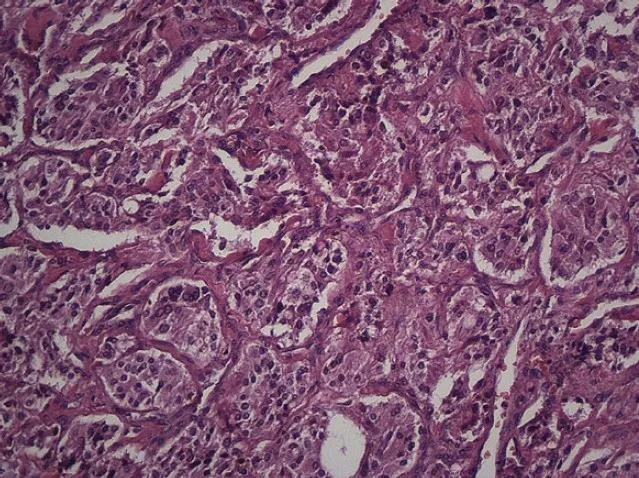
Microscopy. Haematoxylin and eosin. 20x.
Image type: pathology (h&e)